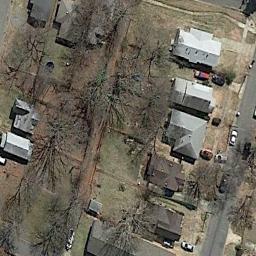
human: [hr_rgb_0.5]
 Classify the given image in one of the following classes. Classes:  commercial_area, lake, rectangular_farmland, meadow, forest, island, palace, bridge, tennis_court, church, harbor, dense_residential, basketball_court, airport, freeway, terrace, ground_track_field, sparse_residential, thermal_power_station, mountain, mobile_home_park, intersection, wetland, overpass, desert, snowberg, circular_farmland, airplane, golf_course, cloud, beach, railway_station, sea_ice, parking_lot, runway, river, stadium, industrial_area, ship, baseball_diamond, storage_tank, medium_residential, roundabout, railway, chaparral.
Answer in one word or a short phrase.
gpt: medium_residential